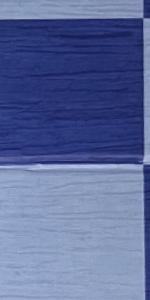
Label: Empty